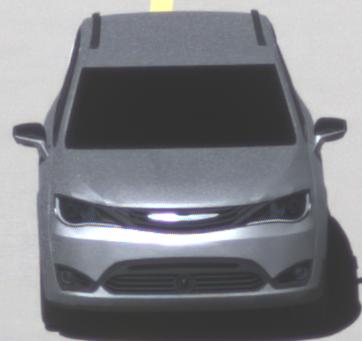
Make: Chrysler
Model: Pacifica
Detailed model: -
Model produced from: 2016
Model produced until: 2020
Doors: 5
Color: white
Road condition: dry road
Daytime: morning or afternoon
Contrast: high contrast